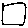
Label: square